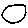
Label: circle